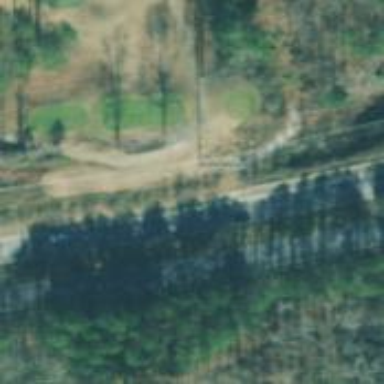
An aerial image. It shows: Golf cartpath that is also road path.